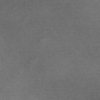
Label: dusty